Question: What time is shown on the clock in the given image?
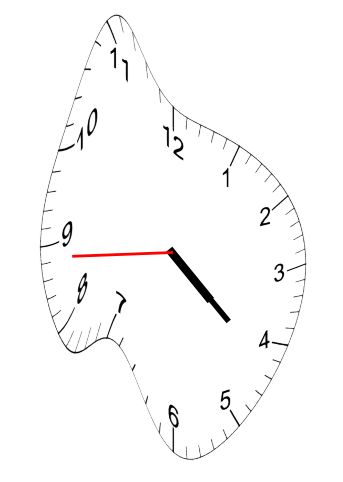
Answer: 04:21:44